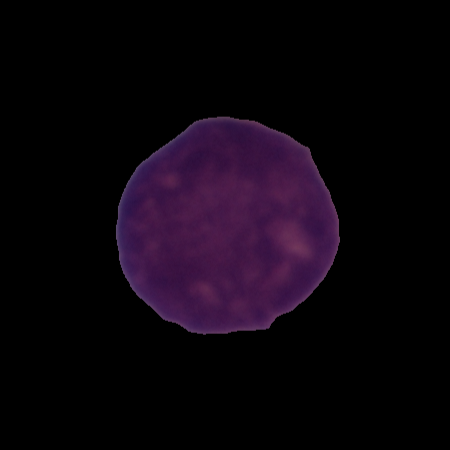
Label: cancer